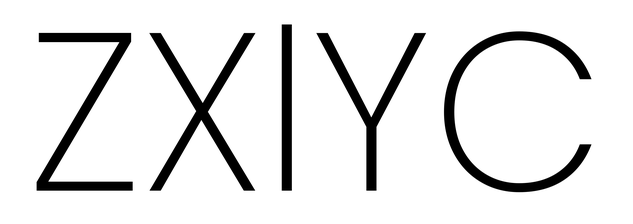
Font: Poppins-ExtraLight